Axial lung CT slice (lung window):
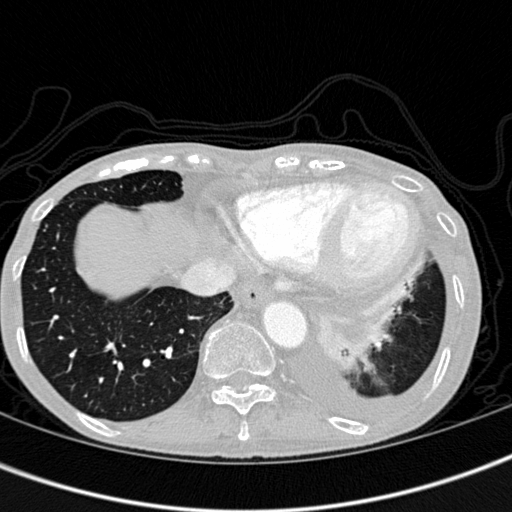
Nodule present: no